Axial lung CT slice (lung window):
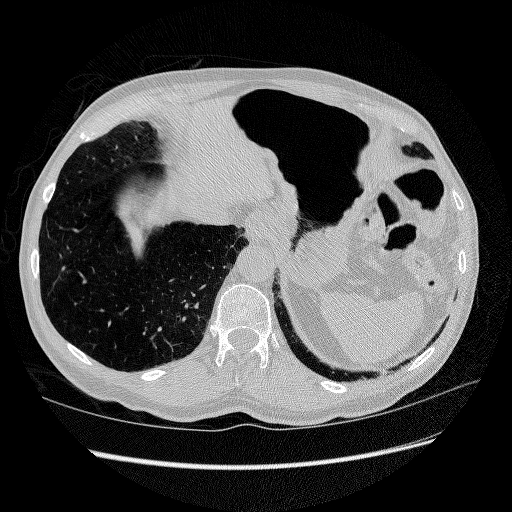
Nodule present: no